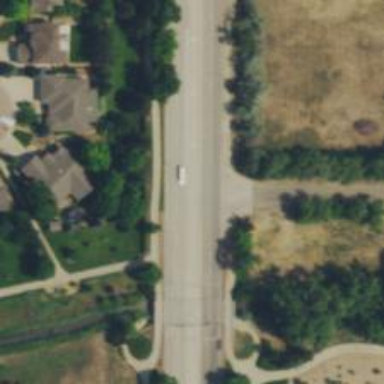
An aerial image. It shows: Secondary road.